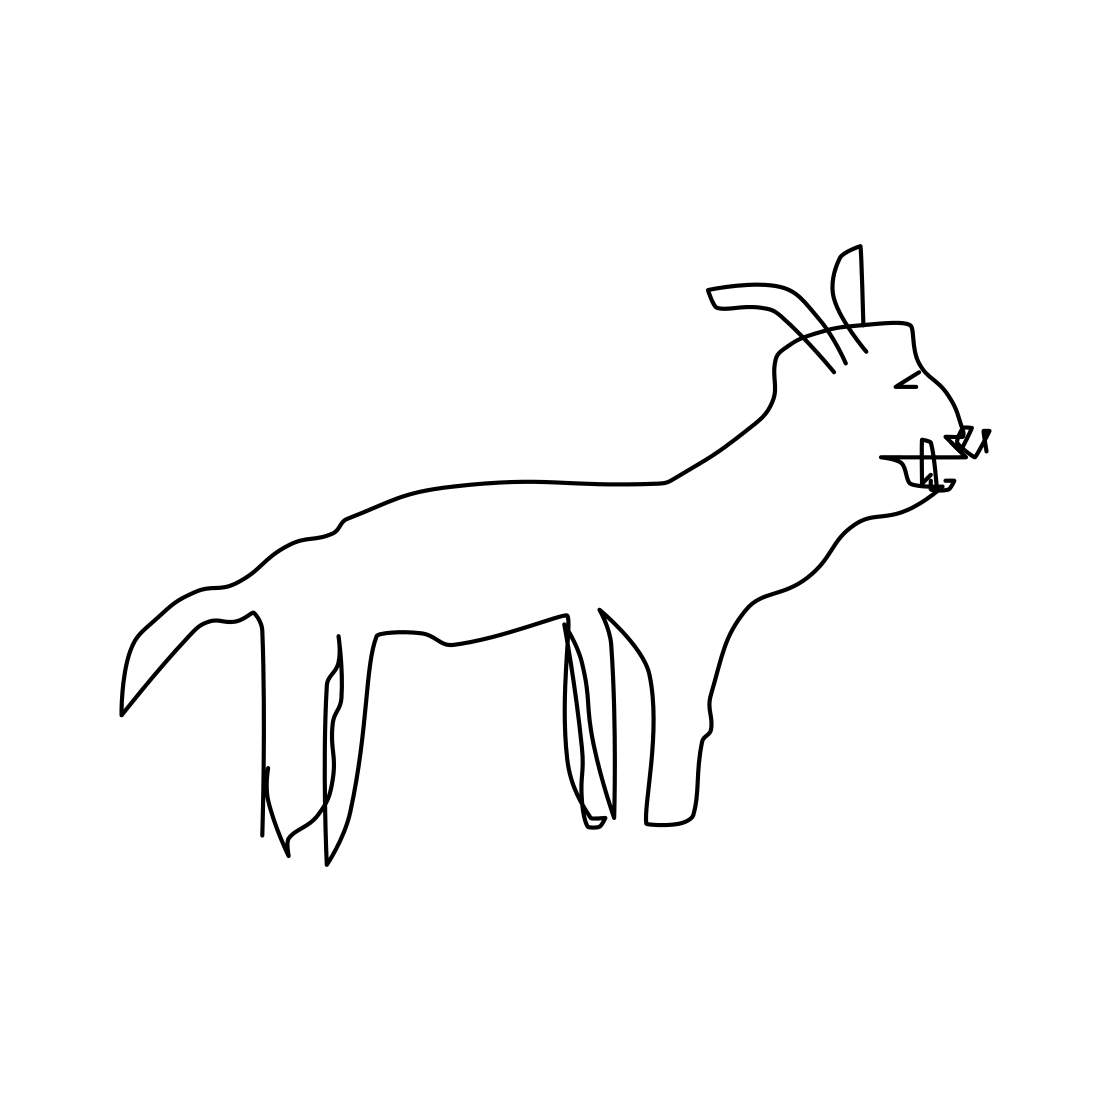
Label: dog